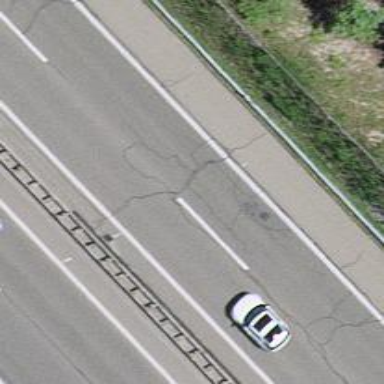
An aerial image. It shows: Asphalt bridge over motorway.